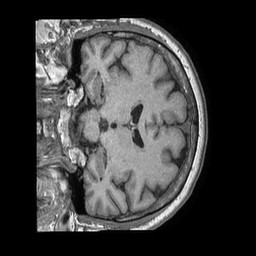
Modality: T1w
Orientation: coronal
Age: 53
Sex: male
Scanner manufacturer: philips
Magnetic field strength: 1.5 T
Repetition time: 0.007592 s
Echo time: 0.003449 s